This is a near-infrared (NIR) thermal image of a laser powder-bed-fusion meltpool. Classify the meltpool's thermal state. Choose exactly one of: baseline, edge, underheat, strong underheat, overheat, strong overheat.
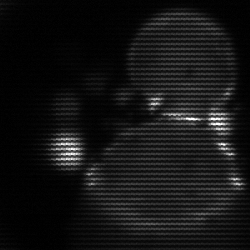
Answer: edge